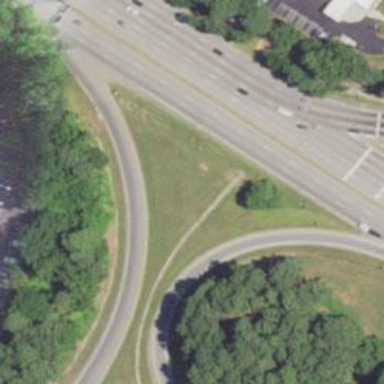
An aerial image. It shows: Asphalt trunk link road.